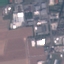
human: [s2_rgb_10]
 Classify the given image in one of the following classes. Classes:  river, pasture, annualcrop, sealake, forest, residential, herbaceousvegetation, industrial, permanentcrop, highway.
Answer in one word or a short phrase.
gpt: Industrial